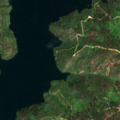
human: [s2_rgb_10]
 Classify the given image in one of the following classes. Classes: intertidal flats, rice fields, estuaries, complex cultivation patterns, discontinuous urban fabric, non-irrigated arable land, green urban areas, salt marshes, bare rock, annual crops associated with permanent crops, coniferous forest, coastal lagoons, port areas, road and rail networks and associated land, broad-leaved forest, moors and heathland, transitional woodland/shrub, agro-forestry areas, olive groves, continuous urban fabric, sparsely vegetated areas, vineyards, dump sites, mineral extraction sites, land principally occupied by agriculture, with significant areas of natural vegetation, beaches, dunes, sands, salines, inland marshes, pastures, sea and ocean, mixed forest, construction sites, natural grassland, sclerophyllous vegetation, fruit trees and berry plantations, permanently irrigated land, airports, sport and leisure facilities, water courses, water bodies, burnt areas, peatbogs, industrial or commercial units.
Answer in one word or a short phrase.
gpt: broad-leaved forest, coniferous forest, transitional woodland/shrub, water bodies